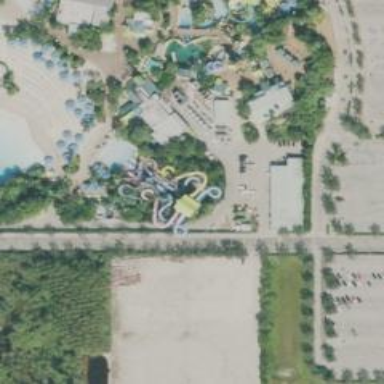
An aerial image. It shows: Water slide attraction.